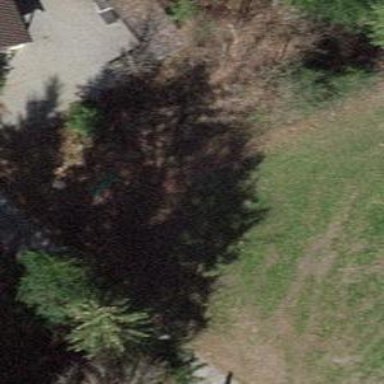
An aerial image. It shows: Bench.